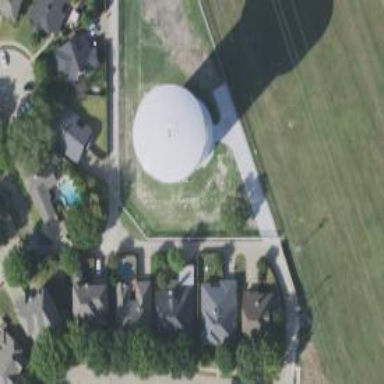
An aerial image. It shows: Water tower that is man-made.